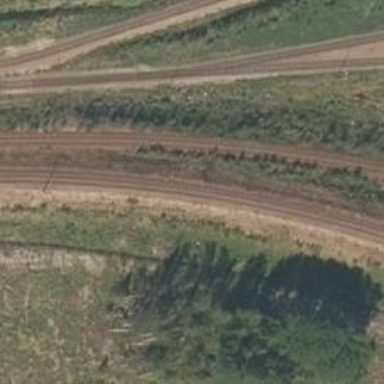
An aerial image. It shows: Railway track with electrified contact lines. This is siding track.